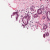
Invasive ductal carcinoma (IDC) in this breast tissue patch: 0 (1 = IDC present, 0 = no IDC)